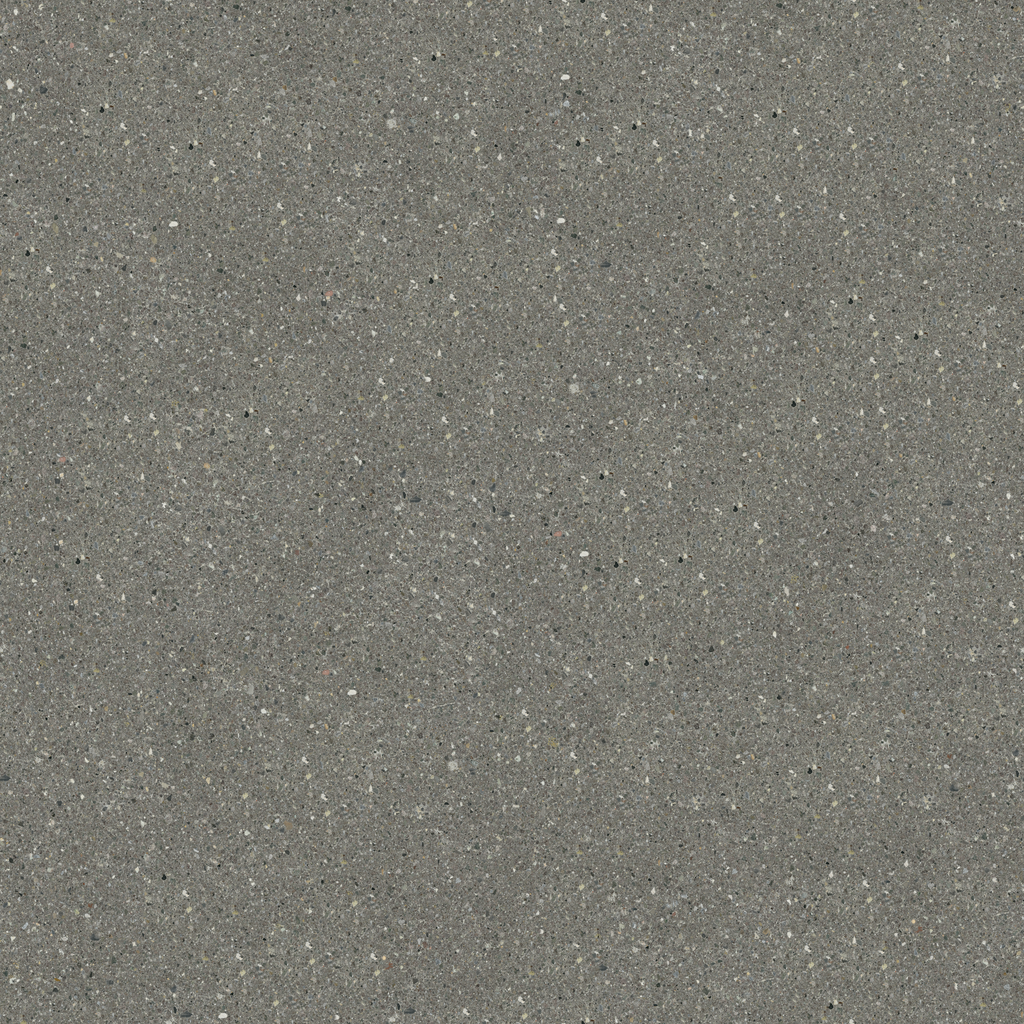
Texture map type: Color